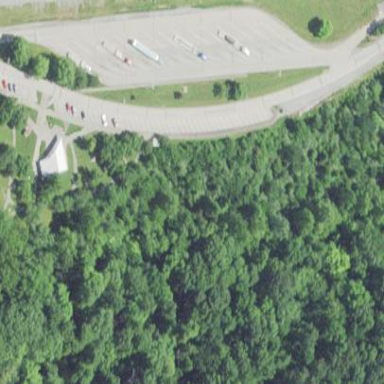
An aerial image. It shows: Rest area along the road.